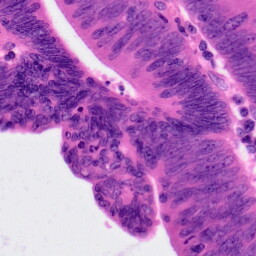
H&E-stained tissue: Colon